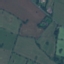
Land use / land cover: Pasture